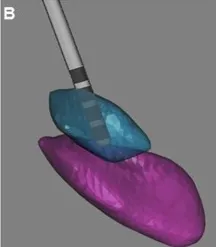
Illustration of the three-dimensional anatomical location of the electrodes (patient 1). (B) Frontal view of the right STN and SNr. In (B-D), the STN and SN were represented in transparency to show the location of the contacts and visualize the "laughter" contact 0 localized within the ventral and medial STN. LV, lateral ventricle; TH, thalamus; TL, temporal lobe.
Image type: radiology (x_ray)